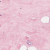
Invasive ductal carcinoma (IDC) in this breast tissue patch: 0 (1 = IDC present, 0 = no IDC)